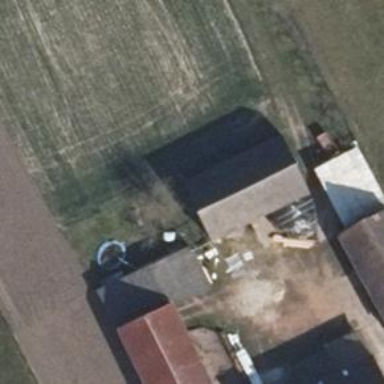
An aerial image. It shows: Farm auxiliary building.